Question: I would very much like to recreate this graph using a pure ggplot2 approach since I would like to solve all my plotting using that package.

The code for generating this particular plot is given below.
'''
library(PerformanceAnalytics)
library(quantmod)
getSymbols(c('SPY','LQD','GLD'))
Data <- cbind(Cl(SPY),Cl(LQD),Cl(GLD))
Year <- as.factor(format(index(Data),'%Y'))
chart.Correlation(Data,bg=seq(1:5)[Year],pch=21)
par(xpd=TRUE)
legend(0, 1, as.vector(unique(Year)), fill=seq(1:5))
'''
You can read more about it on <URL>.
I have created a small dataset to play around with. The following code defines a data.frame and melts it into a format that ggplot usually likes.
'''
library(ggplot2)
library(reshape2)
mydf<-structure(list(SPY = c(141.37, 141.67, 140.54, 141.19, 141.07,
141.54, 142.16, 143.24, 142.96, 143.02, 142.54, 142.82, 142.38,
142.8, 143.95, 142.26, 142.13, 142.05, 142.79, 143.75, 144.86,
141.31, 141.19, 138.91, 140.37, 141.29, 140.15, 141.28, 138.17,
136.98, 133.43, 132.06, 130.72, 133.86, 134.99, 133.04, 135.24,
135.91, 134.91, 137.37, 92.96, 92.85, 93.47, 90.67, 91.04, 89.09,
86.95, 87.11, 84.37, 84.4, 85.06, 80.57, 84.05, 82.75, 83.11,
83.68, 84.53, 87.39, 84.55, 82.83),
LQD = c(106.45, 107.25, 107.19, 107.15, 107.17, 107.03, 106.7, 106.59,
106.71, 106.56, 106.87,
106.81, 106.88, 106.59, 106.64, 106.3, 106.23, 106.18, 106.33,
106.78, 105.73, 106.6, 106.47, 106.27, 106.05, 105.74, 106.51,
106.07, 106.64, 106.48, 106.98, 106.8, 107.03, 107.17, 106.26,
107.41, 107.38, 107.2, 107.18, 107.53, 100.61, 101.3, 101.47,
100.62, 101.34, 102.6, 102.07, 101.85, 101.4, 101.6, 101.6, 100.1,
99.6, 99.23, 98.57, 97.69, 99.53, 100.32, 99.12, 99.82),
GLD = c(62.28, 61.65, 60.17, 60.48, 60.85, 60.59, 60.63, 62.17, 61.97, 62.64,
62.26, 63, 62.72, 64.23, 64.33, 64.06, 64.17, 63.77, 64.22, 64.83,
85.57, 85.13, 84.77, 86.78, 86.55, 88.25, 88.58, 89.54, 87.99,
86.7, 86.5, 87.42, 88.17, 87.89, 90.08, 90.3, 91.75, 91.15, 92.06,
91.4, 86.23, 84.48, 85.13, 82.75, 84.46, 83.92, 80.76, 80.88,
79.79, 80.39, 82.71, 84.52, 84.15, 84.58, 88.53, 88.95, 88.38,
87.42, 89.5, 91.31),
Year = structure(c(1L, 1L, 1L, 1L, 1L, 1L,
1L, 1L, 1L, 1L, 1L, 1L, 1L, 1L, 1L, 1L, 1L, 1L, 1L, 1L, 2L, 2L,
2L, 2L, 2L, 2L, 2L, 2L, 2L, 2L, 2L, 2L, 2L, 2L, 2L, 2L, 2L, 2L,
2L, 2L, 3L, 3L, 3L, 3L, 3L, 3L, 3L, 3L, 3L, 3L, 3L, 3L, 3L, 3L,
3L, 3L, 3L, 3L, 3L, 3L),
.Label = c("2007", "2008", "2009"),
class = "factor")),
.Names = c("SPY", "LQD", "GLD", "Year"),
row.names = c("2007-01-02", "2007-01-03",
"2007-01-04", "2007-01-07", "2007-01-08", "2007-01-09", "2007-01-10",
"2007-01-11", "2007-01-15", "2007-01-16", "2007-01-17", "2007-01-18",
"2007-01-21", "2007-01-22", "2007-01-23", "2007-01-24", "2007-01-25",
"2007-01-28", "2007-01-29", "2007-01-30", "2008-01-02", "2008-01-03",
"2008-01-06", "2008-01-07", "2008-01-08", "2008-01-09", "2008-01-10",
"2008-01-13", "2008-01-14", "2008-01-15", "2008-01-16", "2008-01-17",
"2008-01-21", "2008-01-22", "2008-01-23", "2008-01-24", "2008-01-27",
"2008-01-28", "2008-01-29", "2008-01-30", "2009-01-01", "2009-01-04",
"2009-01-05", "2009-01-06", "2009-01-07", "2009-01-08", "2009-01-11",
"2009-01-12", "2009-01-13", "2009-01-14", "2009-01-15", "2009-01-19",
"2009-01-20", "2009-01-21", "2009-01-22", "2009-01-25", "2009-01-26",
"2009-01-27", "2009-01-28", "2009-01-29"),
class = "data.frame")
mydf<-data.frame(ID=rownames(mydf), mydf)
moltdf<-melt(mydf)
'''
Now I know that this moltdf can be passed to ggplot but I have no idea how to generate the different segments in the rather informationdense plot above.
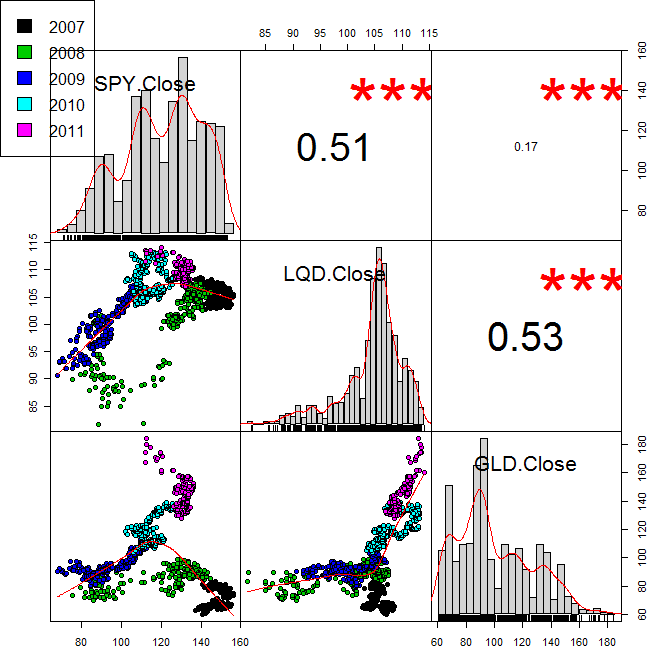
Answer: I think you need 'ggpairs' here - possibly with some further tweaks. Example:
'''
> library(GGally)
> ggpairs(mtcars)
'''

---
: based on updated question with added data:
'''
> ggpairs(mydf[, 2:5])
'''